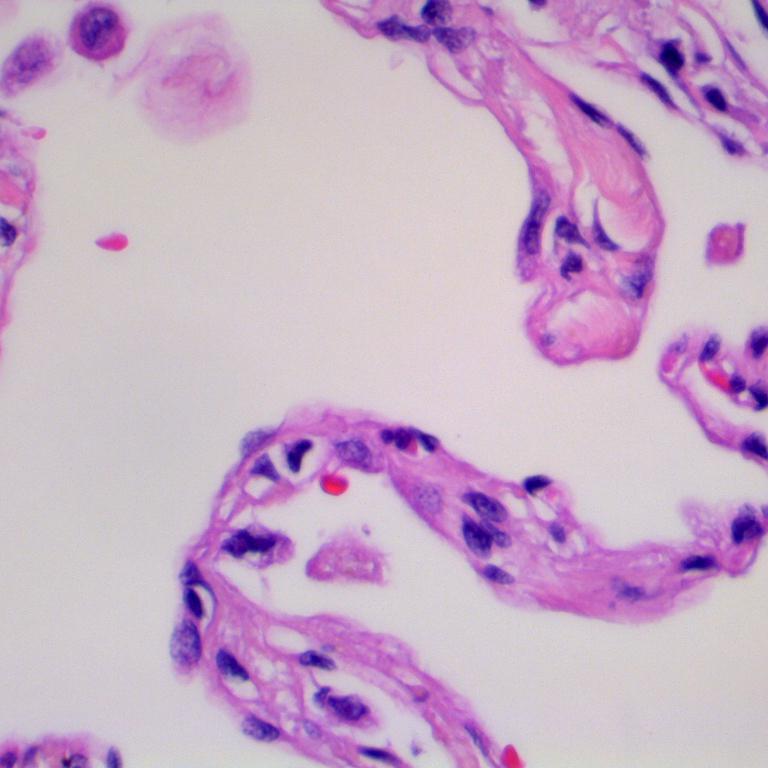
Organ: lung
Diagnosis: benign